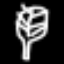
Label: leaf